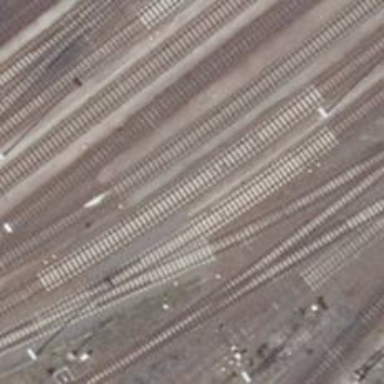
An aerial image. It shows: Railway yard with electrified contact lines.